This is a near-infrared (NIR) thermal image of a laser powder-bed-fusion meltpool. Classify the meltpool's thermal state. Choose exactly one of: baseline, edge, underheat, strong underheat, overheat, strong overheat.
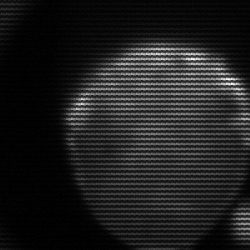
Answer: edge